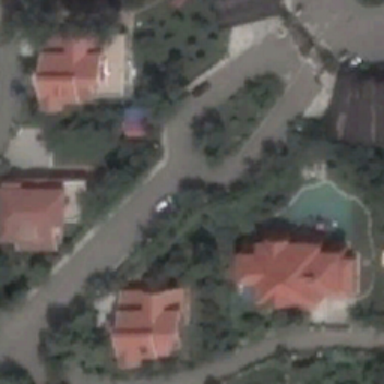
Many tall trees were planted around the house .